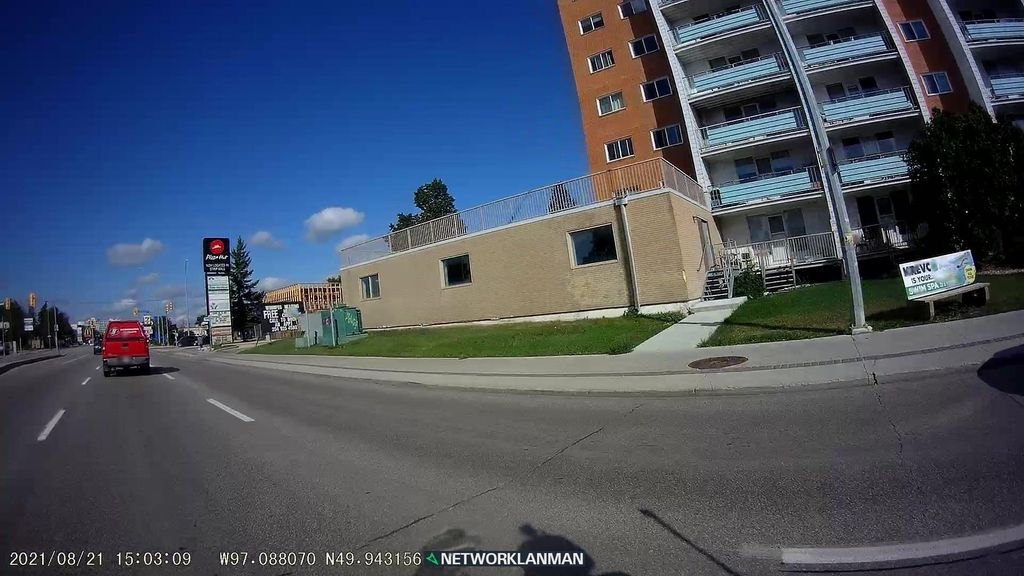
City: winnipeg